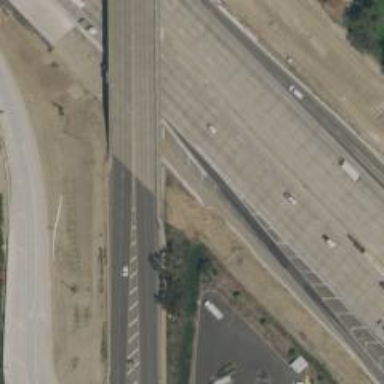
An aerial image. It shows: Bridge.